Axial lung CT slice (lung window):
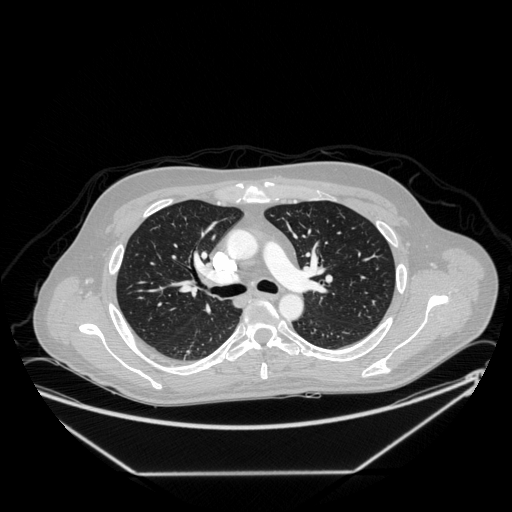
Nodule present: no